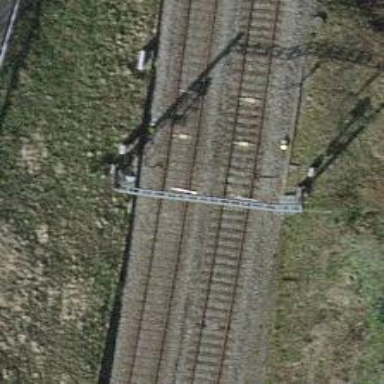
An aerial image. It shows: Railway signal.